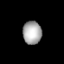
Tissue: lung
Cell type: Endothelial cells
Senescence score: 0.6227
Nuclear area (px): 426
Mean DAPI intensity: 169.453